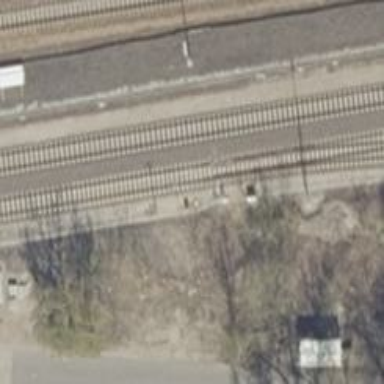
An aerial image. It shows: Railway switch with the turnout on the right side.